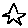
Label: star